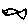
Label: fish